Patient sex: M
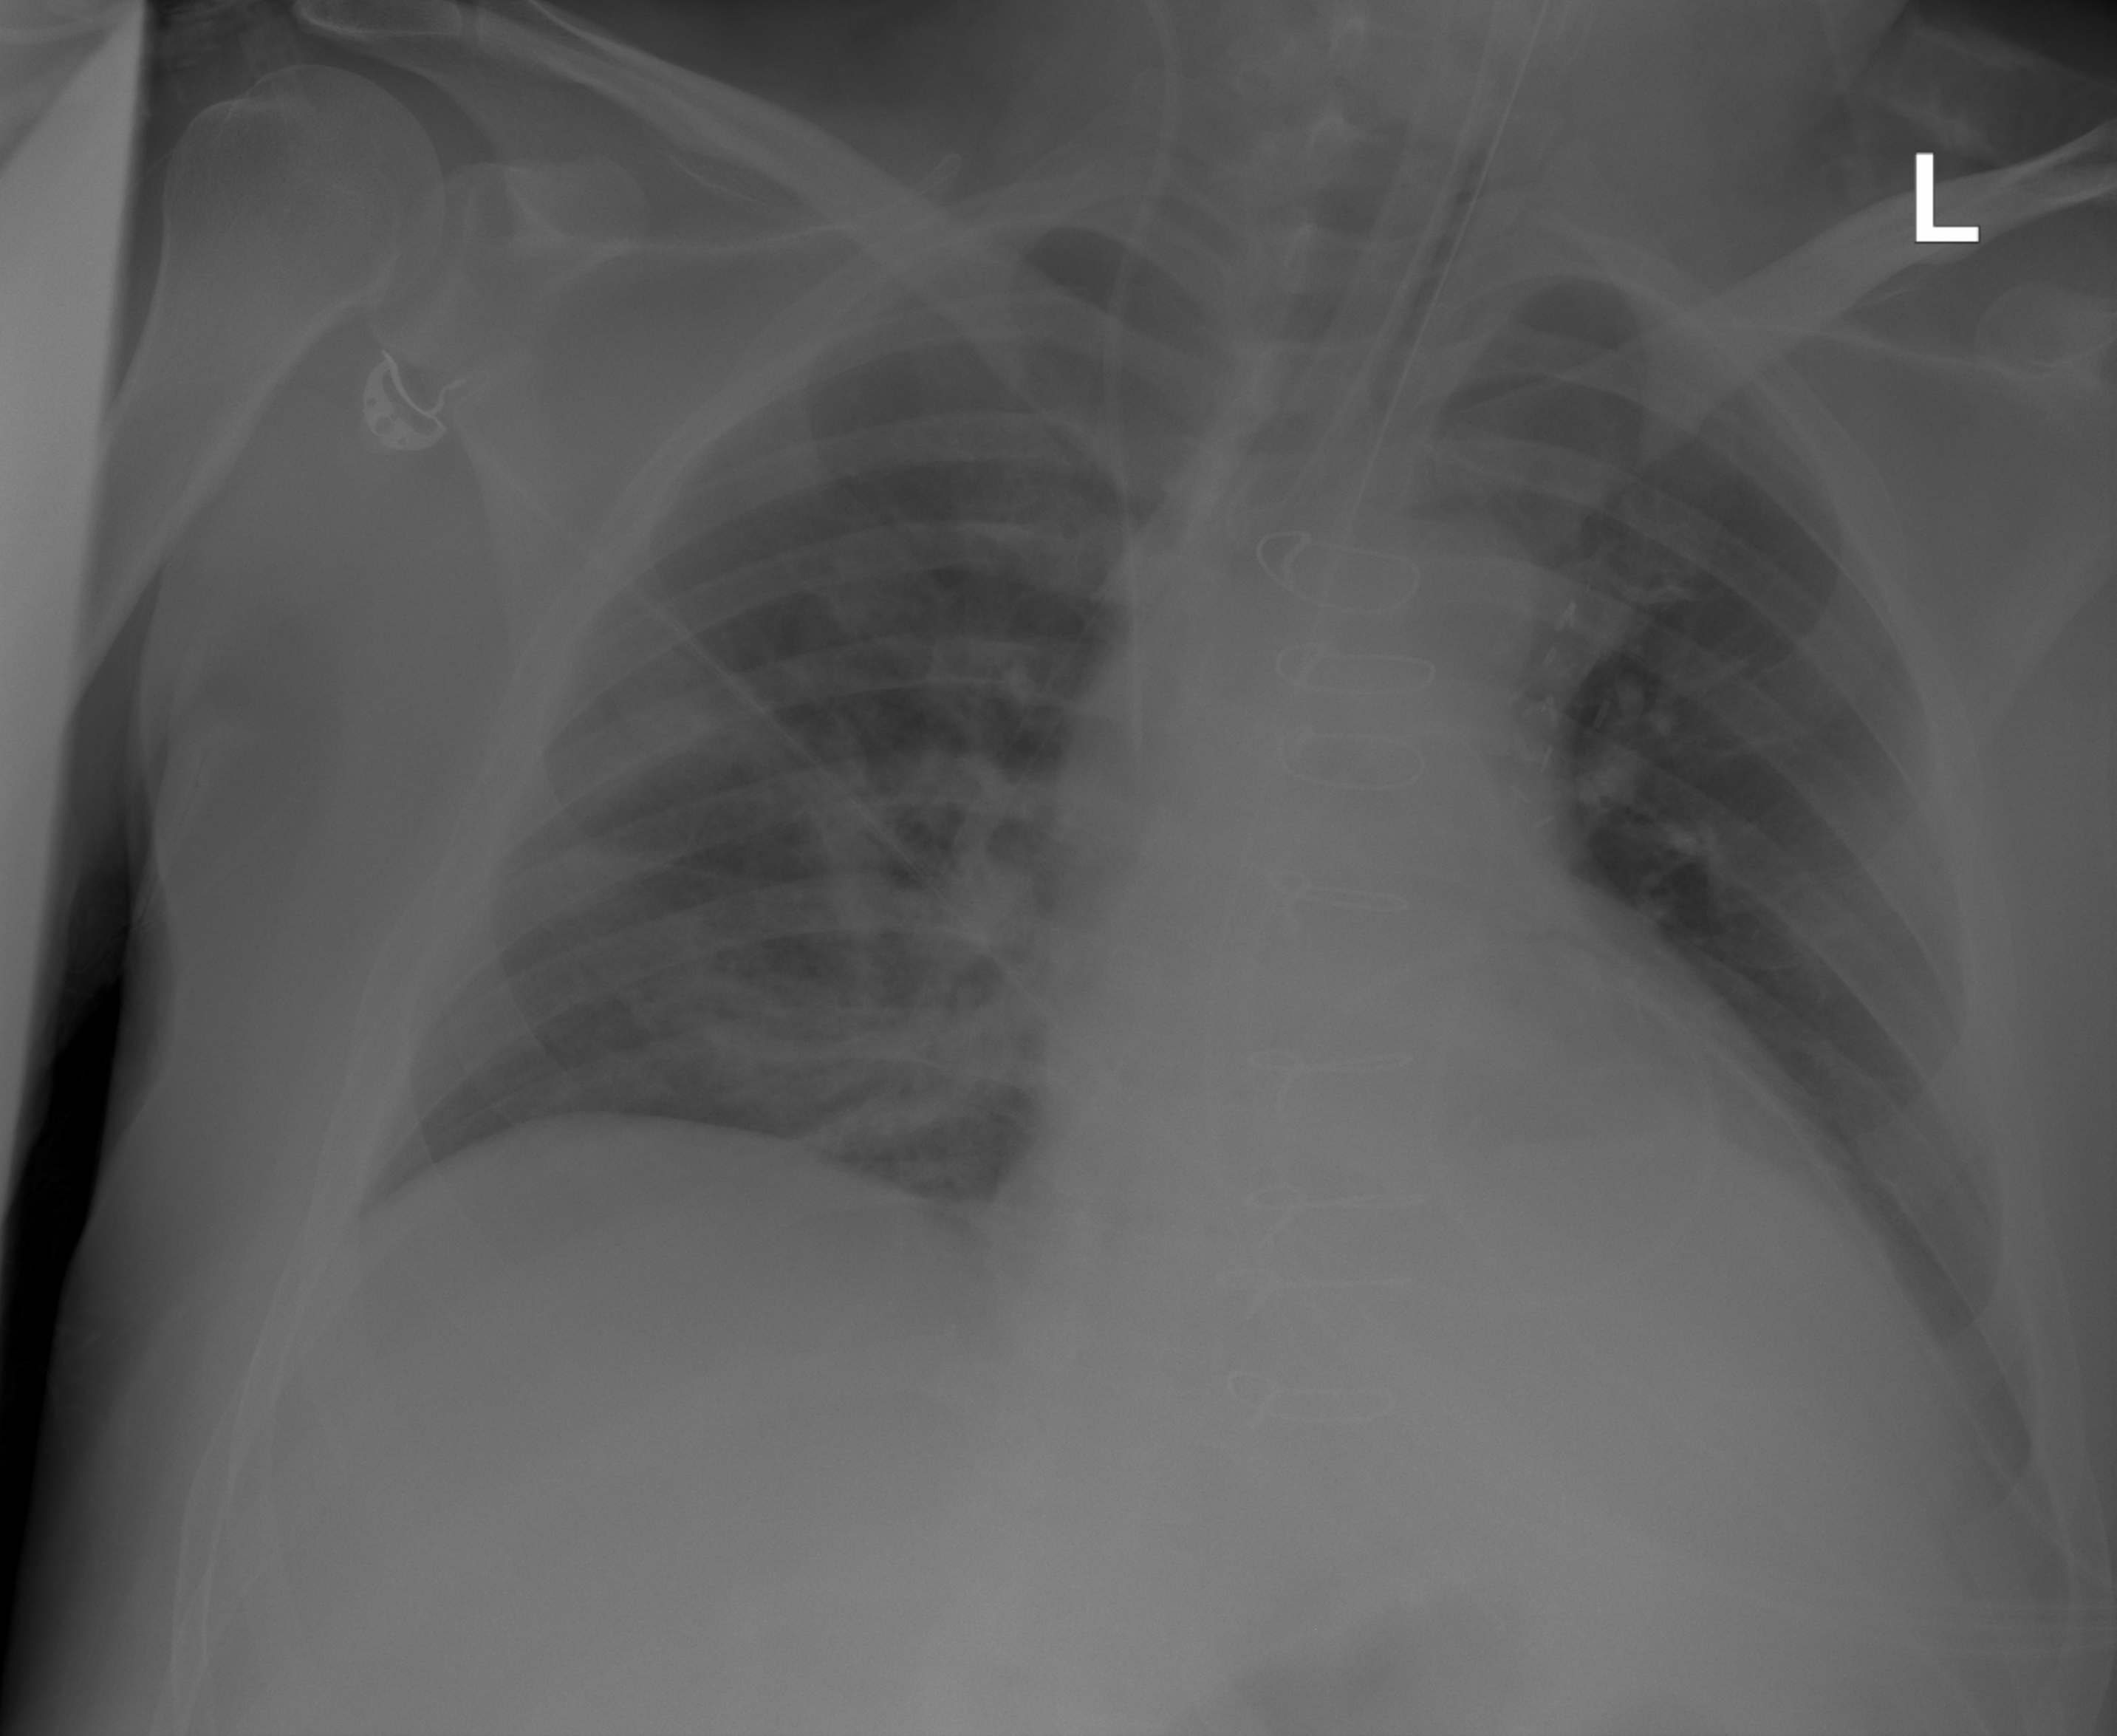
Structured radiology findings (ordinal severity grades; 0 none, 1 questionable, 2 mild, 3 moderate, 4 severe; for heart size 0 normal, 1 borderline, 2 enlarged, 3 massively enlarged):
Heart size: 2
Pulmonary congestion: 2
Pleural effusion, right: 0
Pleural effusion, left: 2
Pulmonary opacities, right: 3
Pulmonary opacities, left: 2
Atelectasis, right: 0
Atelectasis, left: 0